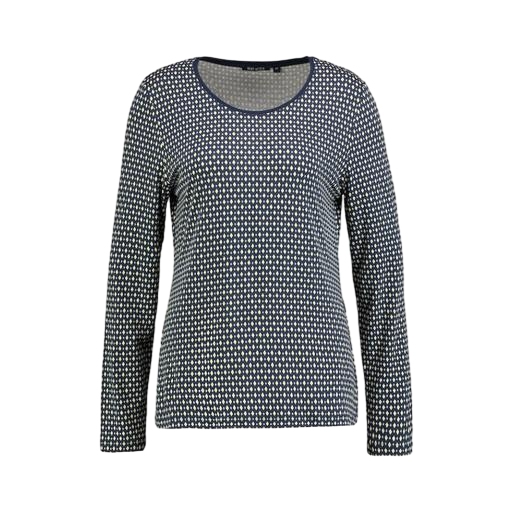
blue plus size printed t-shirt only macy, blue plus size medallion-print t-shirt only macy, blue pima medallion-print t-shirt only macy, white background